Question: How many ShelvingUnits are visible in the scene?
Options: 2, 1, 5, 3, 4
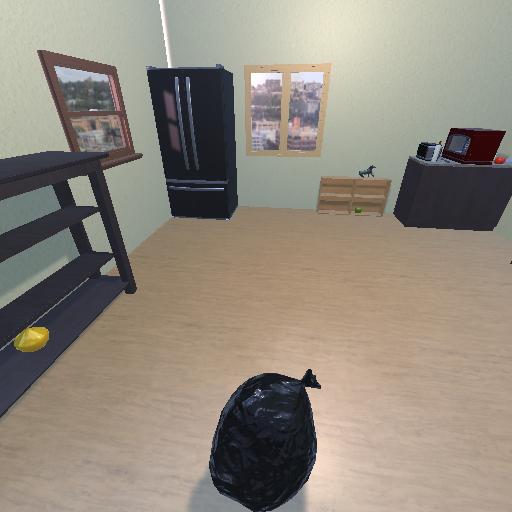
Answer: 2